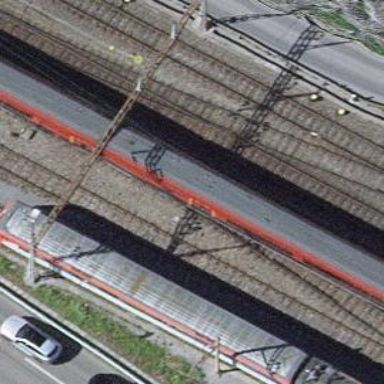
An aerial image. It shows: Railway switch.